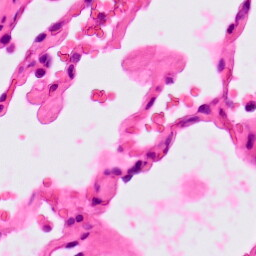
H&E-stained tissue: Lung